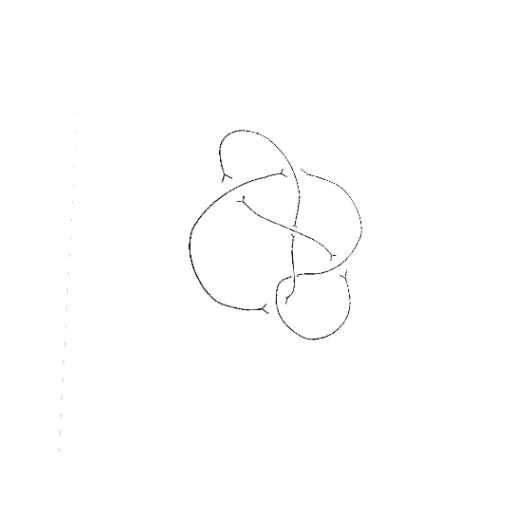
Crossing number: 6